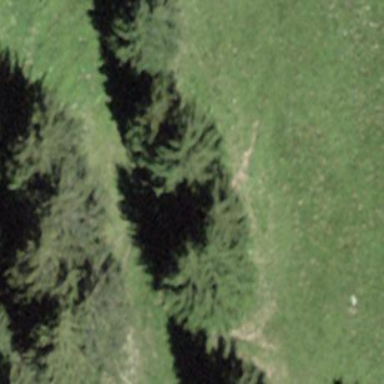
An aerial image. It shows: Forest area.